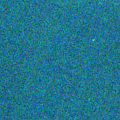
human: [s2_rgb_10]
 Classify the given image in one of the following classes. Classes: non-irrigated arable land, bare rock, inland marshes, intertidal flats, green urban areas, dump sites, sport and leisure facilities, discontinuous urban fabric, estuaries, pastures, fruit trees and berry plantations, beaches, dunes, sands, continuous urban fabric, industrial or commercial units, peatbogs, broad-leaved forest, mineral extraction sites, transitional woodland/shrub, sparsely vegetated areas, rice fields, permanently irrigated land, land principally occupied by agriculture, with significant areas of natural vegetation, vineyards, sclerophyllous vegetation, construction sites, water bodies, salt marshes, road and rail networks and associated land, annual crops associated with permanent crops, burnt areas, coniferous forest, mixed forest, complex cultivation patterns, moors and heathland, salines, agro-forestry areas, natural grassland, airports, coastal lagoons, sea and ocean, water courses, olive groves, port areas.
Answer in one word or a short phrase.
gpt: sea and ocean